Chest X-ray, PA view. Patient: 56 years old, sex F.
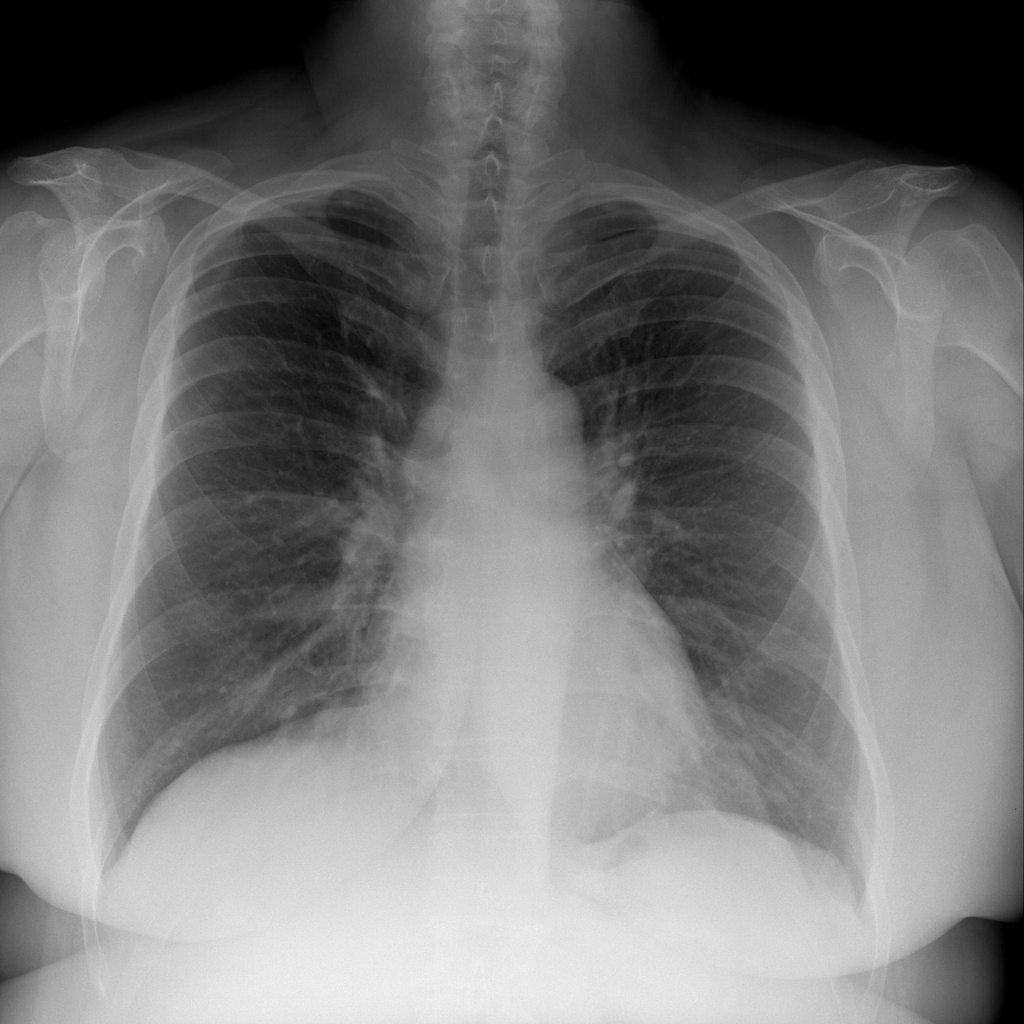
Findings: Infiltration